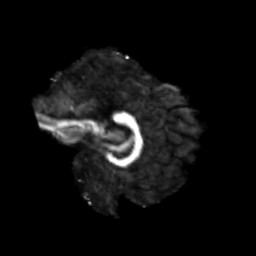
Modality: FA
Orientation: sagittal
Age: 21
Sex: male
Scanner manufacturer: siemens
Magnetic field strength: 3 T
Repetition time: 3.5 s
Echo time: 0.125 s